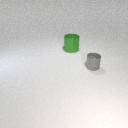
small gray metal cylinder in front of large green metal cylinder